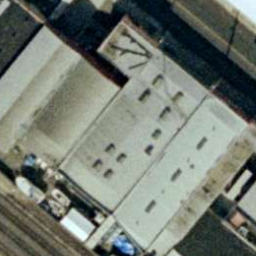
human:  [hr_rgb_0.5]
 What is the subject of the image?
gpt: buildings